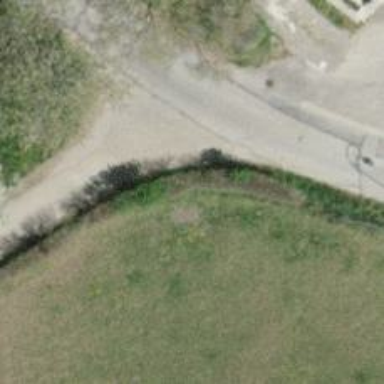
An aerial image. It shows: Hedge barrier.